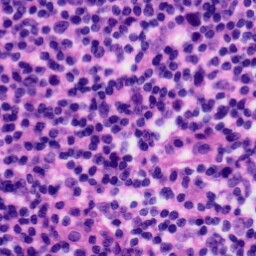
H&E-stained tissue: Tonsil